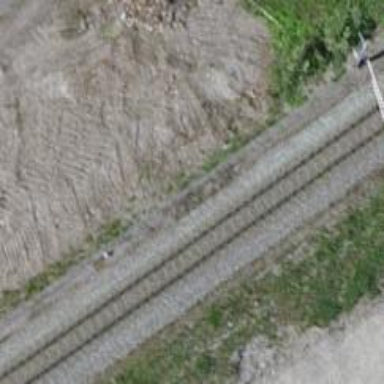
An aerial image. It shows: Narrow-gauge railway track with electrified contact line. The railway has one track.